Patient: sex F, age 60
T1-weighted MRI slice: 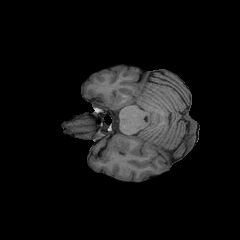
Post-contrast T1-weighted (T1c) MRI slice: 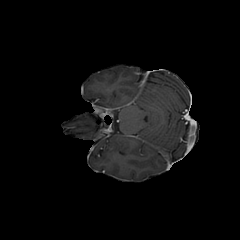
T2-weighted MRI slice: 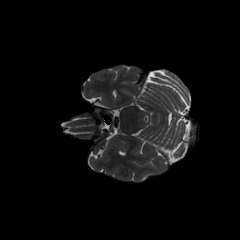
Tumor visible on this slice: no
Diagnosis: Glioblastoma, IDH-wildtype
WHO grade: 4